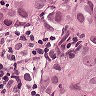
Metastatic tissue present: yes